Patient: sex F, age 34
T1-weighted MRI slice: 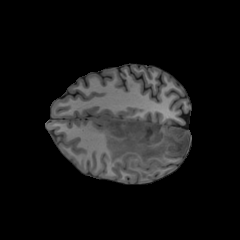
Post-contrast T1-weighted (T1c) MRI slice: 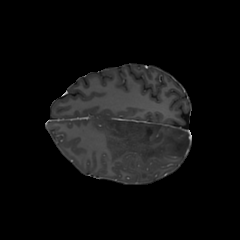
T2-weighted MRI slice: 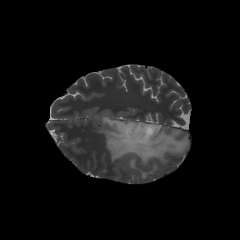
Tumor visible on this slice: yes
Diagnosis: Astrocytoma, IDH-mutant
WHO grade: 3